Brain MRI, t2w sequence, axial 2D slice.
Patient: age 41, sex F, weight 95 kg, height 1.95 m
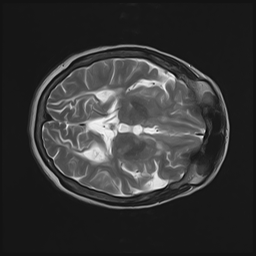